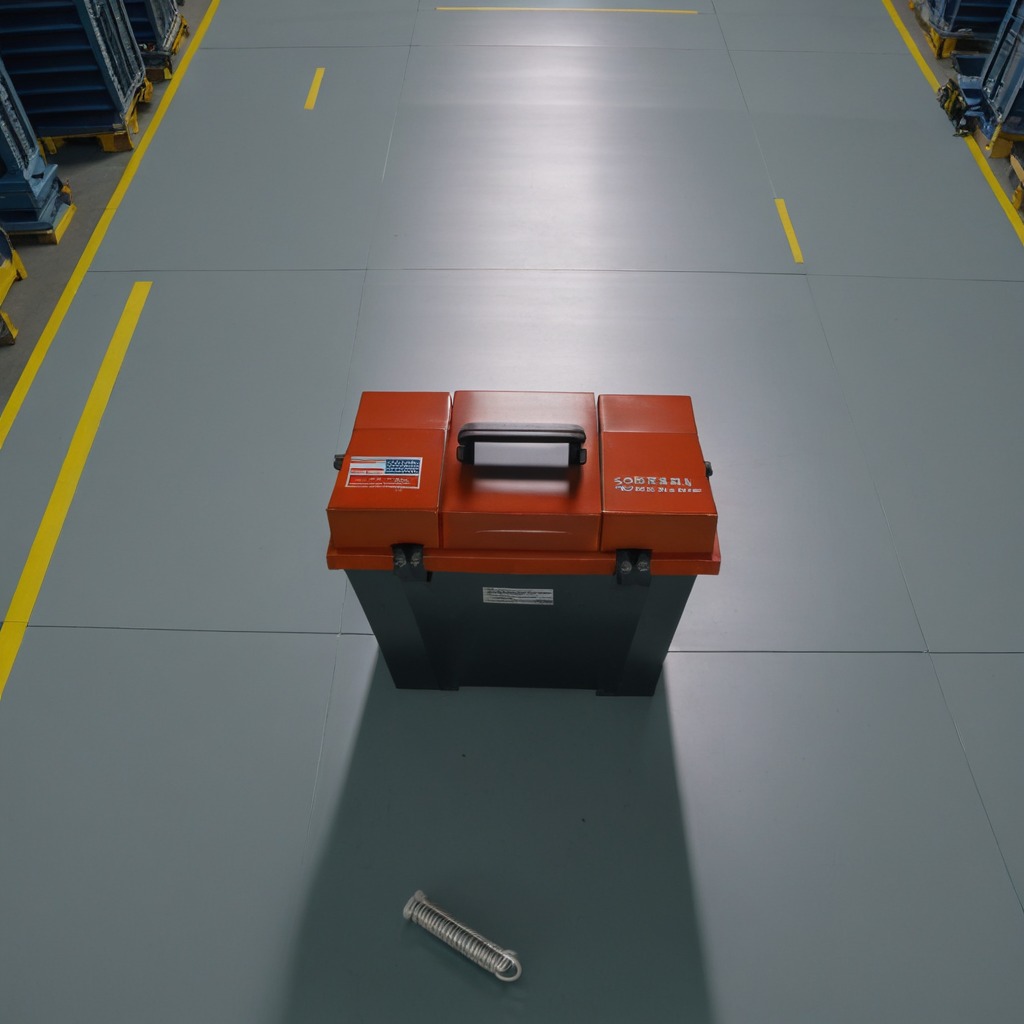
A coiled metal spring is lying on the toolbox surface in an airplane hangar workshop.